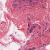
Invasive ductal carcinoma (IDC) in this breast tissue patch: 0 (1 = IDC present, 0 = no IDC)